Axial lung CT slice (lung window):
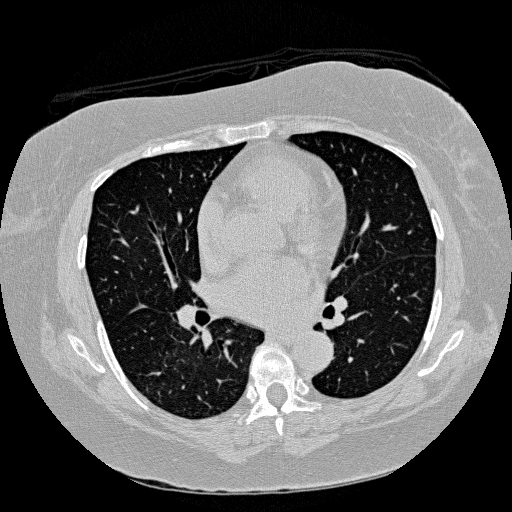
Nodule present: no